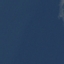
Land use / land cover: SeaLake